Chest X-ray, PA view. Patient: 42 years old, sex M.
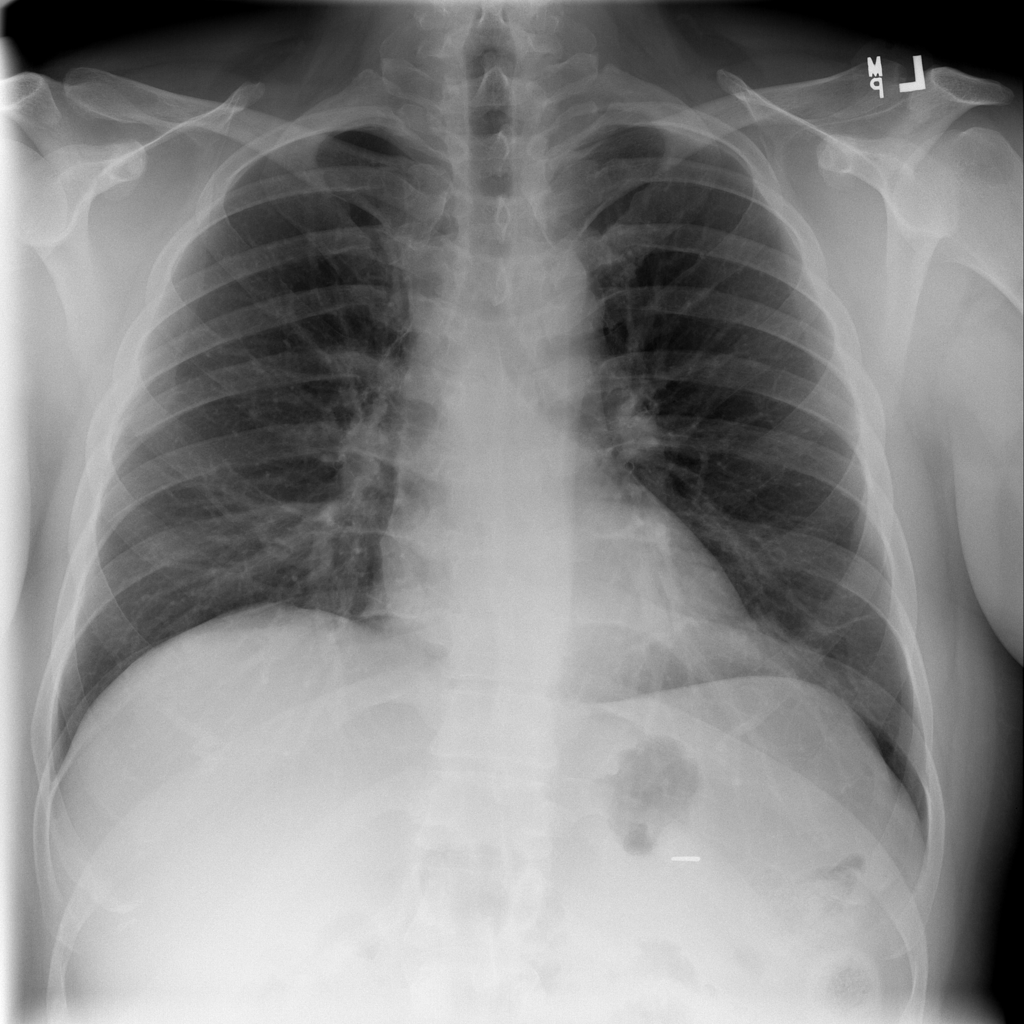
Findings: No Finding